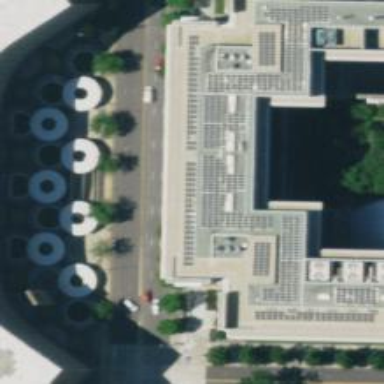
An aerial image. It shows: Government office.